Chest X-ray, AP view. Patient: 34 years old, sex M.
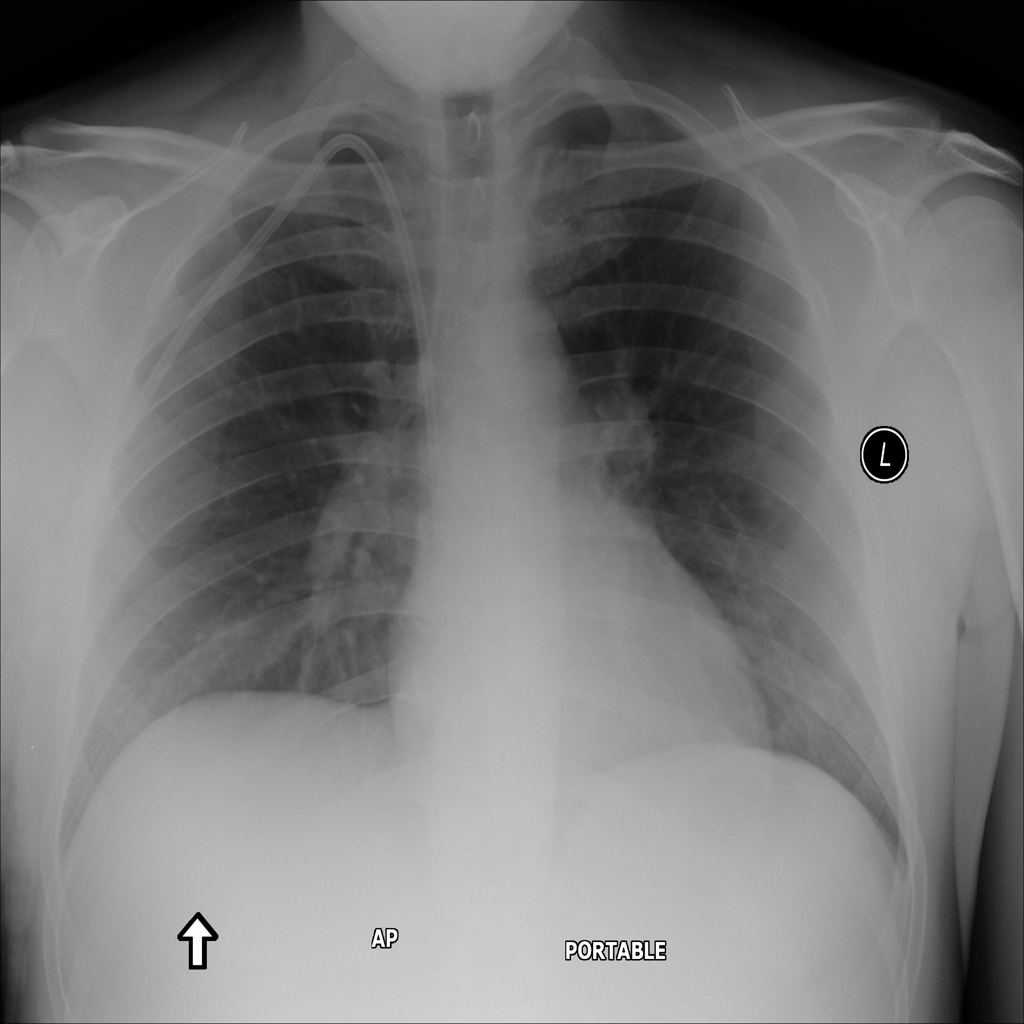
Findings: No Finding